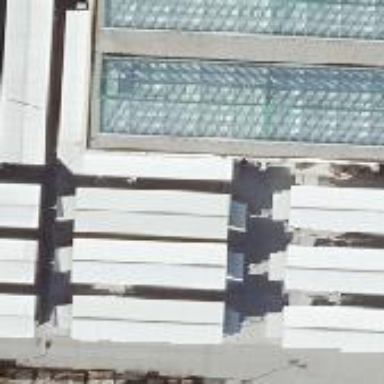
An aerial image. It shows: View of roof of building.